Question: Here is my 'categories' table

MySQL statement
'''
SELECT
maincat.cat_id,
maincat.cat_name,
maincat.cat_parent,
subcat.cat_id,
subcat.cat_name,
subcat.cat_parent
FROM
categories maincat
INNER JOIN categories subcat ON subcat.cat_id = 2
'''
Let's say my current category is 'Men Clothes' and 'cat_id = 2'. How do I retrieve the parent category name correctly because with current statement the result is showing 4 'Personal Items' ?
Update :
'''
$get_cat = $db->get_results("
SELECT
maincat.cat_id,
maincat.cat_name,
maincat.cat_parent,
subcat.cat_id,
subcat.cat_name,
subcat.cat_parent
FROM
categories maincat
INNER JOIN categories subcat ON subcat.cat_id = 2
");
foreach ( $get_cat as $cat )
{
echo '<option value="'.$cat->cat_id.'">'.$cat->cat_name.'</option>';
}
'''
Current ouput
'''
<option value="1">Personal Items</option>
<option value="1">Personal Items</option>
<option value="1">Personal Items</option>
<option value="1">Personal Items</option>
<option value="1">Personal Items</option>
'''
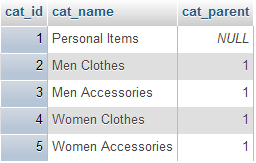
Answer: When you do a 'JOIN', even when it's a self-Join, you need to add a condition for the Join. Here it should be 'ON subcat.cat_parent = maincat.cat_id':
'''
SELECT
maincat.cat_id,
maincat.cat_name,
maincat.cat_parent,
subcat.cat_id AS subcat_id,
subcat.cat_name AS subcat_name,
subcat.cat_parent AS subcat_parent
FROM
categories maincat
INNER JOIN
categories subcat
ON subcat.cat_parent = maincat.cat_id
WHERE
subcat.cat_id = 2
'''
The 'INNER JOIN' should be changed into 'LEFT OUTER JOIN' if you want the query to also work for categories that do not have a parent ('NULL' in 'cat_parent' column).